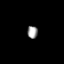
Tissue: lung
Cell type: Endothelial cells
Senescence score: 0.6728
Nuclear area (px): 126
Mean DAPI intensity: 160.5